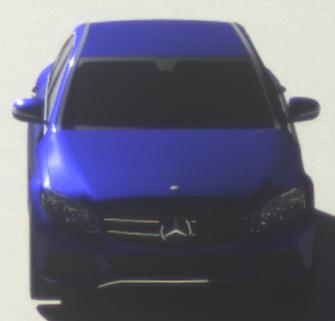
Make: Mercedes-Benz
Model: C 160
Detailed model: C-Class (205) Limousine
Model produced from: 2015/04
Model produced until: 2018/04
Doors: 4
Color: blue
Road condition: dry road
Daytime: morning or afternoon
Contrast: high contrast